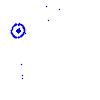
Particle: kaon